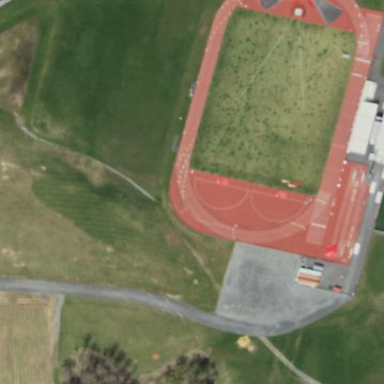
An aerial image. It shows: Multi-sport pitch for leisure activities.